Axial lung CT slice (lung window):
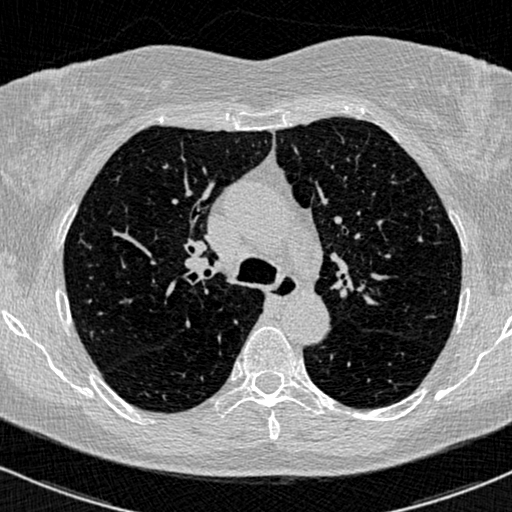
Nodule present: no